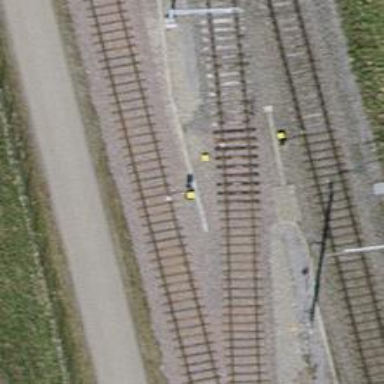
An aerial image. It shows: Single-track electrified railway with contact line. It is spur line for service.